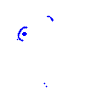
Particle: proton